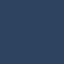
Land use / land cover: SeaLake